Question: In C#, I comment methods like this:
'''
/// <summary>
/// Does absolutely nothing
/// </summary>
/// <param name="a">First useless parameter</param>
/// <param name="b">Second useless parameter</param>
/// <returns>zero</returns>
public int Foo(int a, int b)
{
return 0;
}
'''
Which gives very nice IntelliSense hint window:

What, if any, is the equivalent in Visual C++ or (even better) a solution that would work in other IDEs like XCode or Eclipse?
I found <URL>, but @edtheprogrammerguy's answer has good references so I'll leave the questino here here. Also, SO won't let me delete my question.
A lot of the C# XML comments ('<summary>', for instance) work out of the box. It'd be nice if the '///' comment automatically inserted the required 'summary', 'param' and 'returns' tags, but I imagine that it'd be pretty easy to implement with a new code snippet.
Here's a code snippet that inserts the header. It doesn't scan the method parameter list, but it's a nice start. Save to 'Documents\Visual Studio 2012\Code Snippets\Visual C++\My Code Snippets' as anything with a '.snippet' extension, restart VS, and activate by typing 'summ' + TAB above a method.
'''
<?xml version="1.0" encoding="utf-8"?>
<CodeSnippets xmlns="http://schemas.microsoft.com/VisualStudio/2005/CodeSnippet">
<CodeSnippet Format="1.0.0">
<Header>
<SnippetTypes>
<SnippetType>Expansion</SnippetType>
</SnippetTypes>
<Title>SnippetFile1</Title>
<Author>dlively</Author>
<Description>Insert a summary/param/return header for a method</Description>
<HelpUrl>
</HelpUrl>
<Shortcut>summ</Shortcut>
</Header>
<Snippet>
<Declarations>
<Literal Editable="true">
<ID>summary_text</ID>
<ToolTip>summary_text</ToolTip>
<Default>Insert description of method</Default>
<Function>
</Function>
</Literal>
<Literal Editable="true">
<ID>returns_text</ID>
<ToolTip>returns_text</ToolTip>
<Default>Description of return value</Default>
<Function>
</Function>
</Literal>
<Literal Editable="true">
<ID>parameter_name</ID>
<ToolTip>parameter_name</ToolTip>
<Default>Name of the parameter</Default>
<Function>
</Function>
</Literal>
<Literal Editable="true">
<ID>parameter_description</ID>
<ToolTip>parameter_description</ToolTip>
<Default>Description</Default>
<Function>
</Function>
</Literal>
</Declarations>
<Code Language="cpp" Kind="method decl"><![CDATA[/// <summary>
/// $summary_text$
/// </summary>
/// <param name="$parameter_name$">$parameter_description$</param>
/// <returns>$returns_text$</returns>]]></Code>
</Snippet>
</CodeSnippet>
</CodeSnippets>
'''
Also, see the very nice <URL> VS extension which makes creating these a breeze.
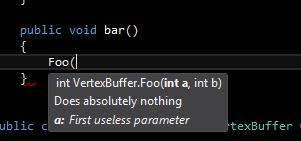
Answer: It is for producing documentation from the source files. The '/doc' compiler option will cause it to generate an .xdc file which can be turned into an .xml documentation file. VC++ is not as nice about Intellisense as C# is.
References:
<URL>
<URL>